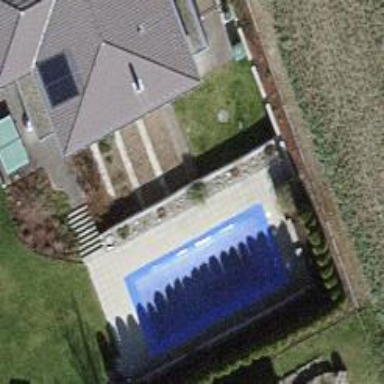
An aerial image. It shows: Swimming pool located in leisure land.